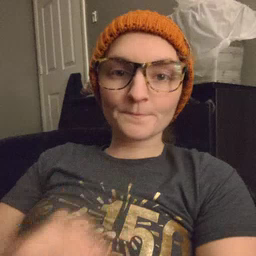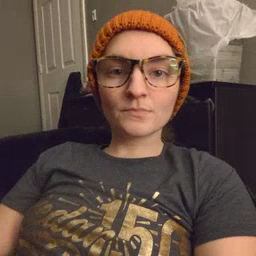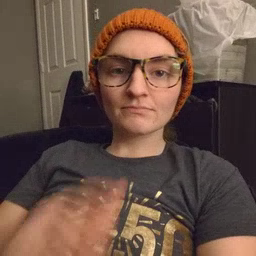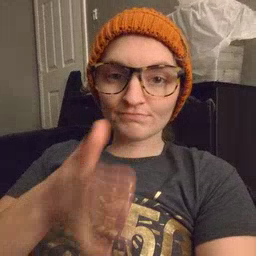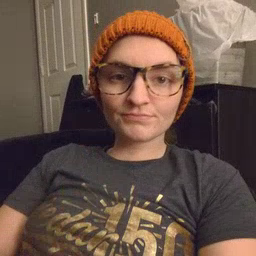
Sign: grandma